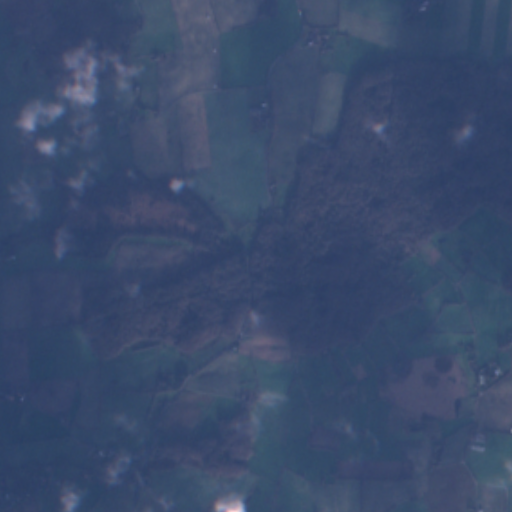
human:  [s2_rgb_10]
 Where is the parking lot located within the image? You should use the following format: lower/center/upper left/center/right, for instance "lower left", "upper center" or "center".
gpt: The parking lot is located in the center of the image.
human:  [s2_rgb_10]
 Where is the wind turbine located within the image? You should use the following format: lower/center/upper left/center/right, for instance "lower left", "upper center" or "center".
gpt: The wind turbine is located in the upper center of the image.
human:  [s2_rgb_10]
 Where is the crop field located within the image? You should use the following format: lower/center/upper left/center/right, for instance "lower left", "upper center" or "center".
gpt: There is no crop field in the image.